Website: macys
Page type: payment
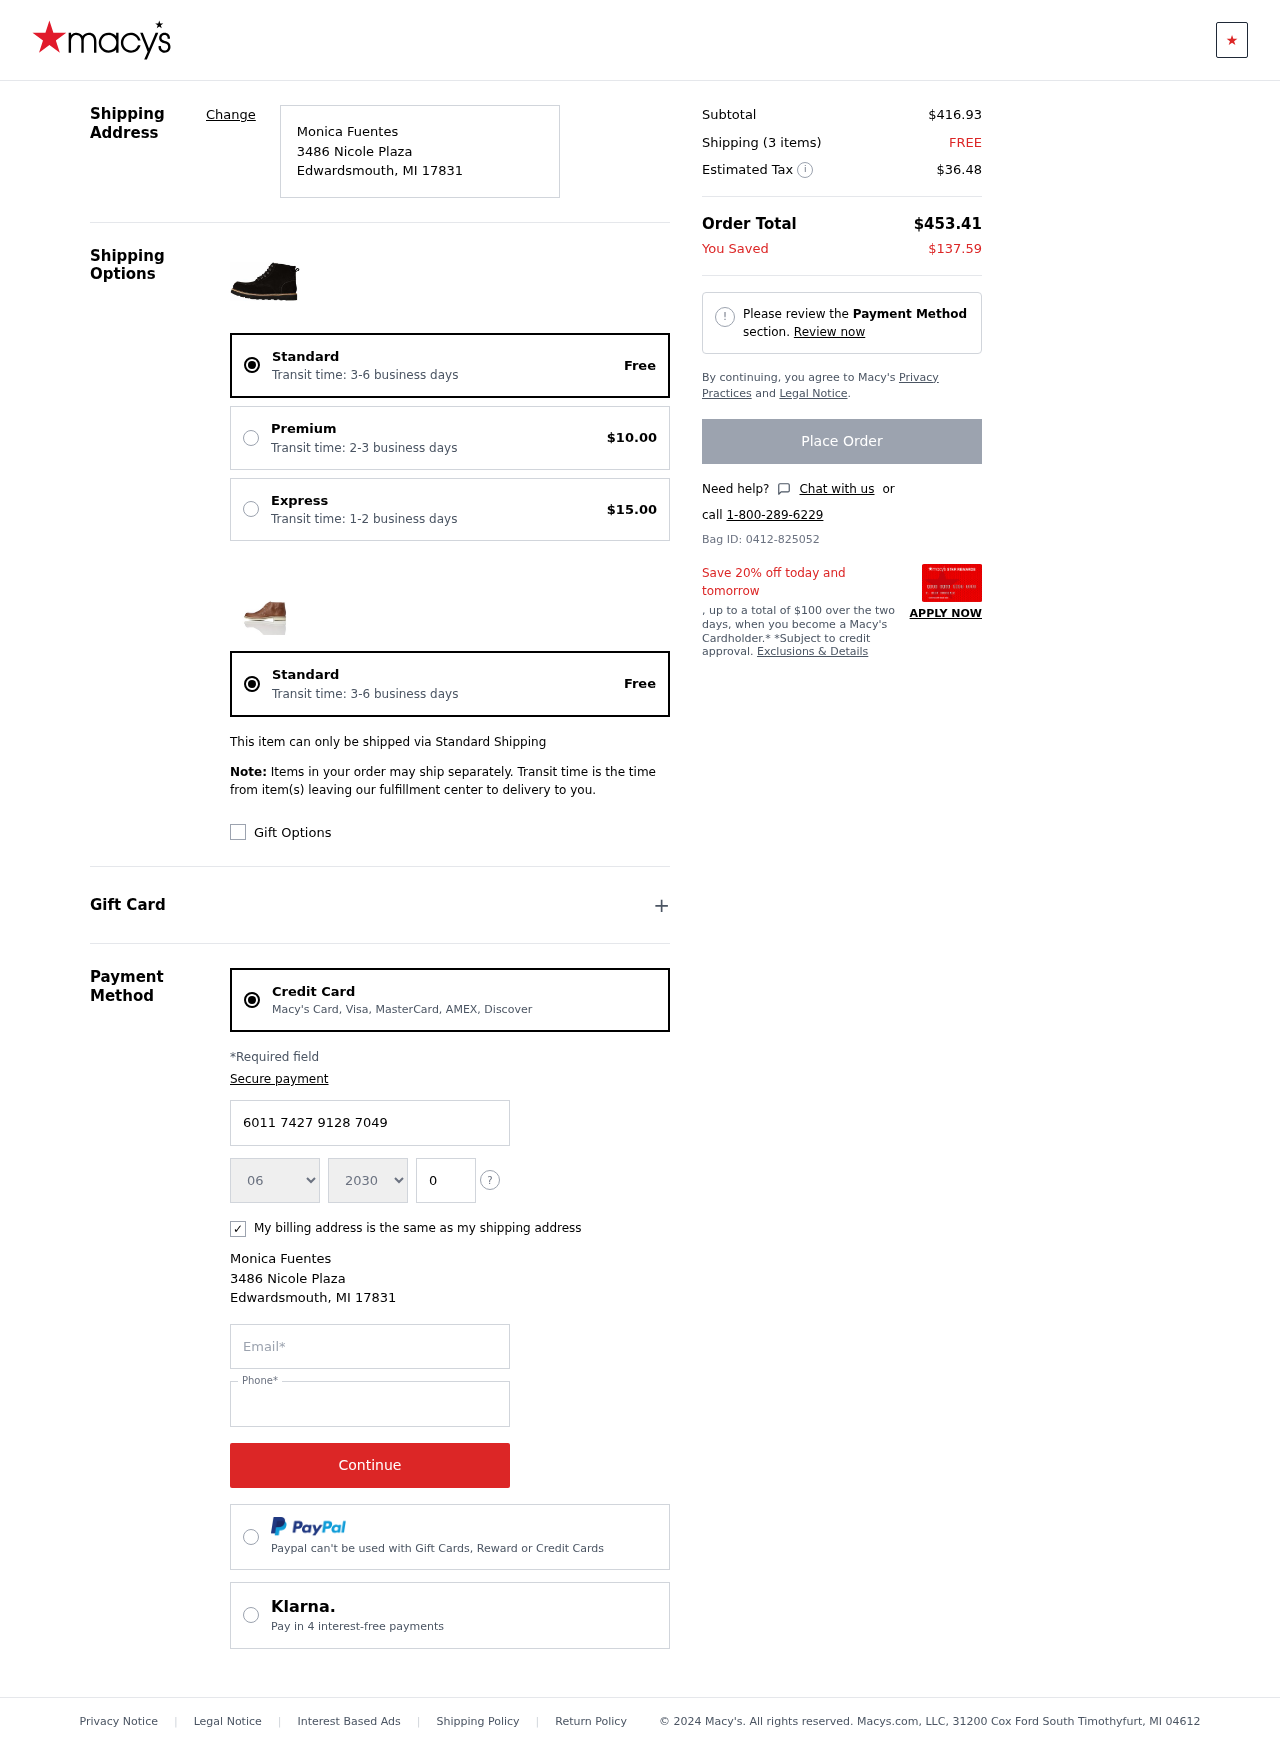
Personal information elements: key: PII_CARD_CVV
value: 057
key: PII_CARD_EXPIRY_MONTH
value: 06
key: PII_CARD_EXPIRY_YEAR
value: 30
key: PII_CARD_NUMBER
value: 6011 7427 9128 7049
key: PII_CITY
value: Edwardsmouth
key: PII_EMAIL
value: monicafuentes@yahoo.com
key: PII_FULLNAME
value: Monica Fuentes
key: PII_PHONE
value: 5843161766
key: PII_POSTCODE
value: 17831
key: PII_STATE_ABBR
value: MI
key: PII_STREET
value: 3486 Nicole Plaza
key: PII_FULLNAME2
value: Monica Fuentes
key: PII_CITY2
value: Edwardsmouth
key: PII_STATE_ABBR2
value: MI
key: PII_POSTCODE_FULL
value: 17831
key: PII_POSTCODE_NUMERIC
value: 17831
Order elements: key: ORDER_DELIVERY_DATE
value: Transit time: 3-6 business days
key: ORDER_SHIPPING_STANDARD
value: Free
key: ORDER_SHIPPING_PREMIUM
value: $10.00
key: ORDER_SHIPPING_EXPRESS
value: $15.00
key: ORDER_DELIVERY_DATE2
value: Transit time: 3-6 business days
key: ORDER_SHIPPING_STANDARD2
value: Free
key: ORDER_SUBTOTAL
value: $416.93
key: ORDER_NUM_ITEMS
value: Shipping (3 items)
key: ORDER_SHIPPING_COST
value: FREE
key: ORDER_TAX
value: $36.48
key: ORDER_TOTAL
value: $453.41
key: ORDER_SAVINGS
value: $137.59
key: ORDER_ID
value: Bag ID: 0412-825052